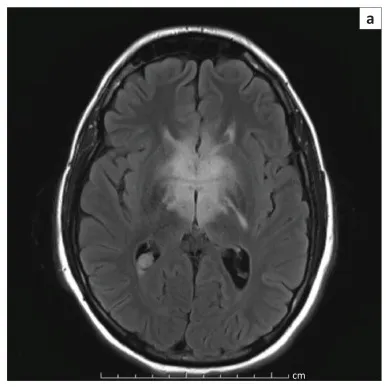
Axial Fluid Attenuation Inversion Recovery (FLAIR) imaging demonstrating symmetric increased signal involving the basal ganglia, and ,thalami bilaterally.
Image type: radiology (mri)